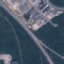
Land use / land cover class: Highway